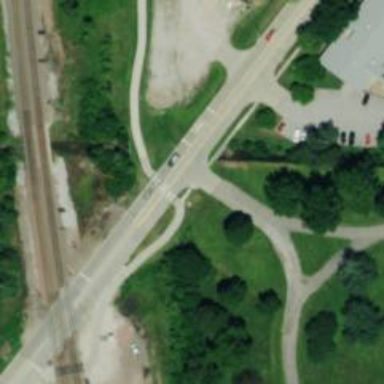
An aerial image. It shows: Marked crossing with zebra markings.